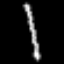
Label: squiggle